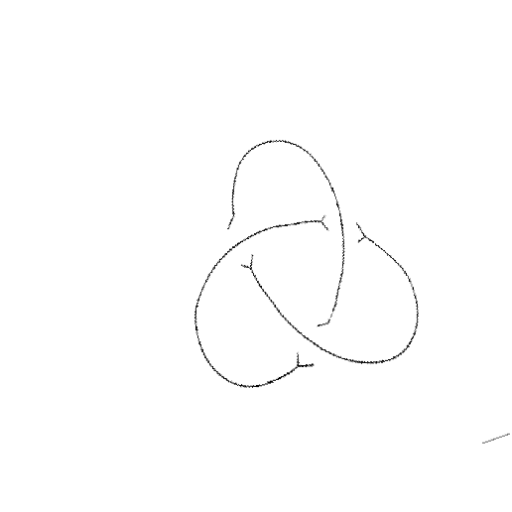
Crossing number: 3